Interaction volume radius: 5 \u00c5
Interaction volume height: 20 \u00c5
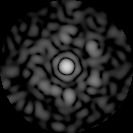
Disorder parameter: 0.8124